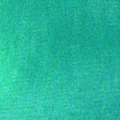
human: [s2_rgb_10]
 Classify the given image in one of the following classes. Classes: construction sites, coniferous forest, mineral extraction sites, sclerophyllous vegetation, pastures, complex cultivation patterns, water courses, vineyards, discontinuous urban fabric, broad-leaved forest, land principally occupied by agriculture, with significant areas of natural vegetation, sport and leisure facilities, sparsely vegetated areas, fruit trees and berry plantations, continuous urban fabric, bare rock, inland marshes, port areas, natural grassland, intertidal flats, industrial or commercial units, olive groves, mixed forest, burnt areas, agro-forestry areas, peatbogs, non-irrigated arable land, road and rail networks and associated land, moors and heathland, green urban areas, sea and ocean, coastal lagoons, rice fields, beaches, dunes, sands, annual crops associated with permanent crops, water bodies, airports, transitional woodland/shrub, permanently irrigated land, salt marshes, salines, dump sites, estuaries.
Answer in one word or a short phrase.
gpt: sea and ocean